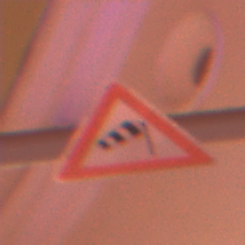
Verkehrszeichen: SeitenwindVonRechts
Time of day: Night
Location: Outdoor (Urban)
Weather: Overcast
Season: Winter
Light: Artificial